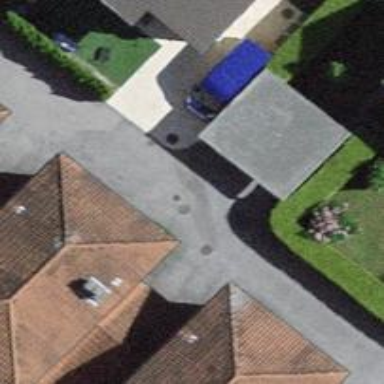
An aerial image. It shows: Garage building.